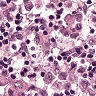
Metastatic tissue present: yes